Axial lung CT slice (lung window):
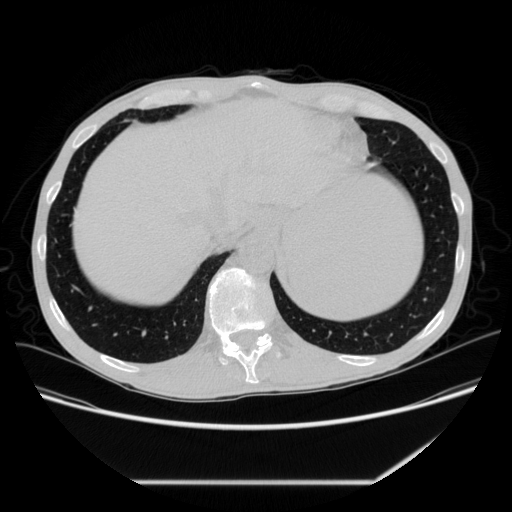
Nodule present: no